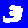
Digit: 3